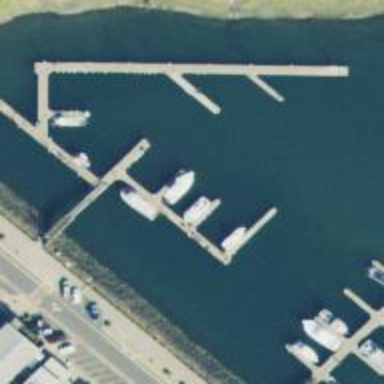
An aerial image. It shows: Pier with mooring facilities.